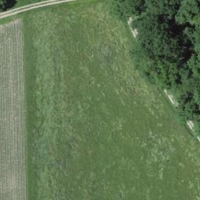
EUNIS habitat code: 25
Species observed at this site:
Euphorbia cyparissias